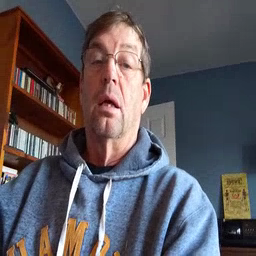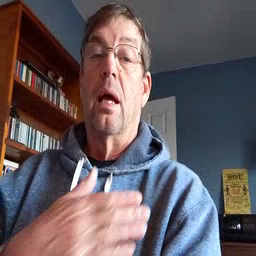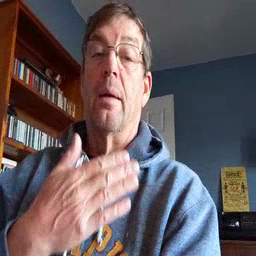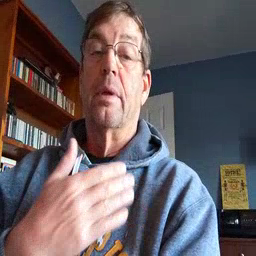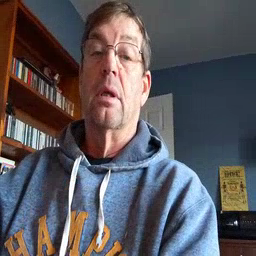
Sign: happy